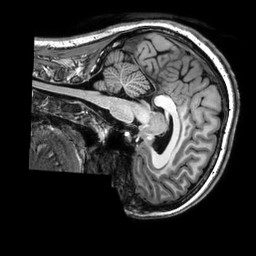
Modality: T1w
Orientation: sagittal
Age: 27
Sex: female
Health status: healthy
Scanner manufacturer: philips
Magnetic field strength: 3 T
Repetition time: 0.009 s
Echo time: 0.003996 s